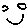
Label: smiley face